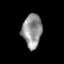
Tissue: prostate
Cell type: Epithelial cells
Senescence score: 0.332
Nuclear area (px): 634
Mean DAPI intensity: 148.222